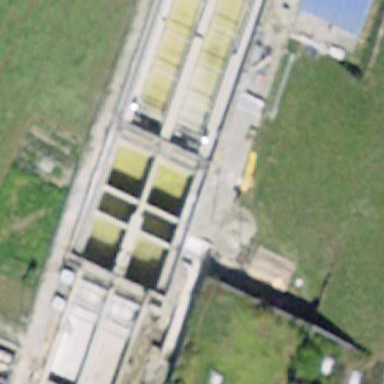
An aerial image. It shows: Commercial building that serves as wastewater plant.